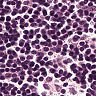
Metastatic tissue present: no